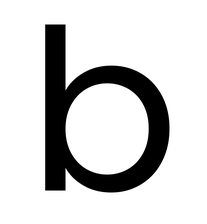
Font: Poppins-Regular